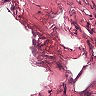
Metastatic tissue present: no